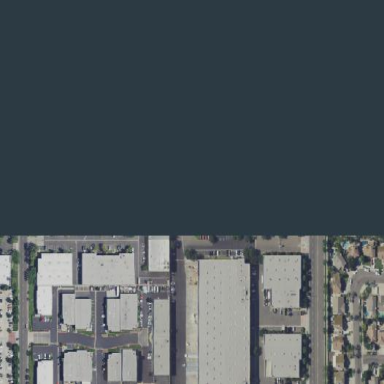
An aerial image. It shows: Industrial area.